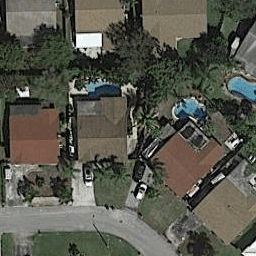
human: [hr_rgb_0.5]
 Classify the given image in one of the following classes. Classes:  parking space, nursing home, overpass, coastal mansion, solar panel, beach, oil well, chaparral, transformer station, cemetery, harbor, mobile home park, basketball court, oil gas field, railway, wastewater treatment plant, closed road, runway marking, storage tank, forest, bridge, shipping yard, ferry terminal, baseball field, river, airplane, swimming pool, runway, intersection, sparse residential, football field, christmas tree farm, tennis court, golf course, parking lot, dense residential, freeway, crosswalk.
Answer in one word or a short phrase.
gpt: dense residential